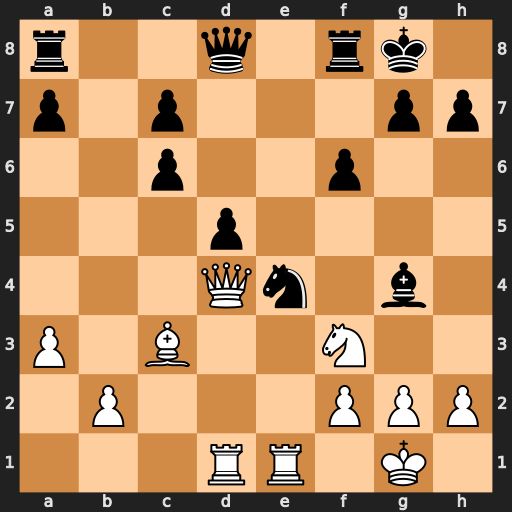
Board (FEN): r2q1rk1/p1p3pp/2p2p2/3p4/3Qn1b1/P1B2N2/1P3PPP/3RR1K1
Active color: w
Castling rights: -
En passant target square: -
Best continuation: Rxe4 Bxf3 gxf3